Question: So I'm currently rendering my terrain using vertices and color data only (no indices, no textures), and maybe when I add textures in later the problem will fix itself. Both at a distance and close up, I seem to be getting jagged edges where the edge of the terrain meets the background.
It seems like this problem could be fixed by using antialiasing/multisampling, but I was under the impression that by setting up a WebGL context with default parameters, it will use antialiasing by default so this shouldn't be a problem.
---
Here's what the problem looks like:

---
Here's my context init code:
'''
gl = WebGLUtils.setupWebGL(canvas);
if (!gl) {
return;
}
gl.viewportWidth = canvas.width;
gl.viewportHeight = canvas.height;
gl.clearColor(0.0, 0.0, 0.0, 1.0);
gl.enable(gl.DEPTH_TEST);
'''
By passing no additional options to setupWebGL, I'm assuming it'll use the default of using antialiasing...
---
Here's the applicable init code:
'''
this.buffers['Position'] = gl.createBuffer();
gl.bindBuffer(gl.ARRAY_BUFFER, this.buffers[attrib]);
gl.bufferData(gl.ARRAY_BUFFER, this.getData(attrib), gl.STATIC_DRAW);
this.buffers['Color'] = gl.createBuffer();
gl.bindBuffer(gl.ARRAY_BUFFER, this.buffers[attrib]);
gl.bufferData(gl.ARRAY_BUFFER, this.getData(attrib), gl.STATIC_DRAW);
'''
---
Here's the applicable draw code:
'''
gl.bindBuffer(gl.ARRAY_BUFFER, this.buffers['Position']);
gl.vertexAttribPointer(
this.shader.getAttribute('Position'),
this.getItemSize('Position'),
gl.FLOAT,
false,
0,
0
);
gl.bindBuffer(gl.ARRAY_BUFFER, this.buffers['Color']);
gl.vertexAttribPointer(
this.shader.getAttribute('Color'),
this.getItemSize('Color'),
gl.FLOAT,
false,
0,
0
);
gl.drawArrays(gl.TRIANGLES, 0, this.getNumItems());
'''
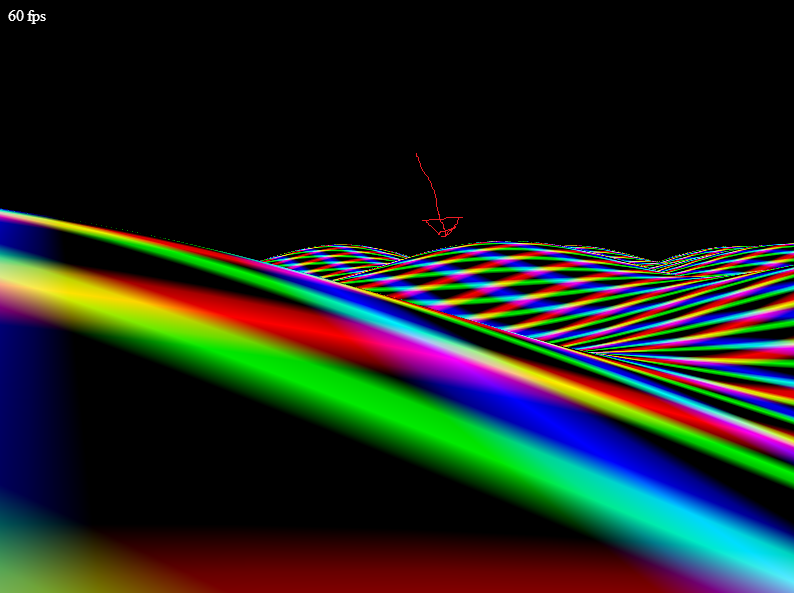
Answer: Anti-aliasing seems to be force-disabled in WebGL on the hardware I was using (MacBook Air, Intel HD 4000).